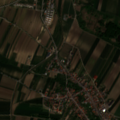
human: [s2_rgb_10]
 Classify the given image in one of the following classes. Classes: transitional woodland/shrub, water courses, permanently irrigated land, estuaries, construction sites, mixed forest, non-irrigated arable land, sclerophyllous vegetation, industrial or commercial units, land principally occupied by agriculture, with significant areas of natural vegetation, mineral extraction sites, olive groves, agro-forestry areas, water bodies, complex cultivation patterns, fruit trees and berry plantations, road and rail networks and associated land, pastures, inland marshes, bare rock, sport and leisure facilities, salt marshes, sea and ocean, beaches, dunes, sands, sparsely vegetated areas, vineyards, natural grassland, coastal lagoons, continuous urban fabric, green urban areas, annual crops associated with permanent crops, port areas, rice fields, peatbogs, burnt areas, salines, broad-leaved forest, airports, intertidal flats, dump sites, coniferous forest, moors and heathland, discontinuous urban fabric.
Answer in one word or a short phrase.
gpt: discontinuous urban fabric, non-irrigated arable land, vineyards, complex cultivation patterns, land principally occupied by agriculture, with significant areas of natural vegetation